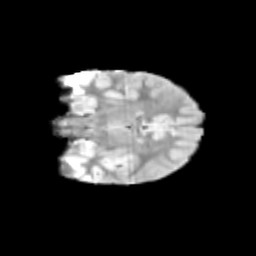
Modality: T2w
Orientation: coronal
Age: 11
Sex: female
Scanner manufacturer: siemens
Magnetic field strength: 3 T
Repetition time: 3.8 s
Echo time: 0.07 s